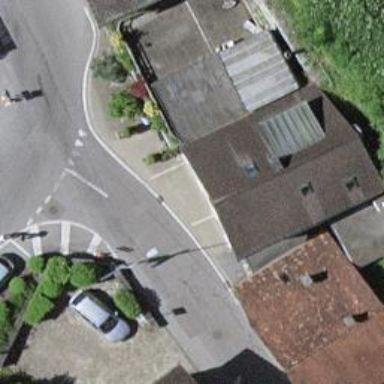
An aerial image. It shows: Restaurant.